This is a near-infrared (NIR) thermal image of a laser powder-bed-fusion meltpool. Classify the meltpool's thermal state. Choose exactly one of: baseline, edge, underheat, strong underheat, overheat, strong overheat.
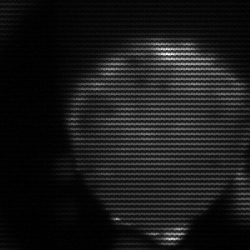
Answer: edge